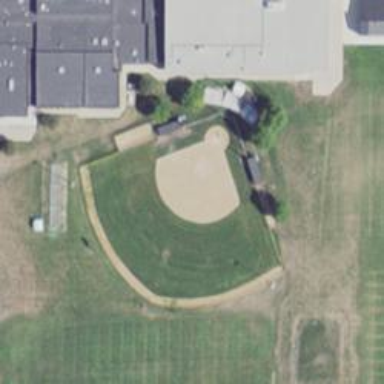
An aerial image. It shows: Baseball pitch for leisure land activities.